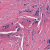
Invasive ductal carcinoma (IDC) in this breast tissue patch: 1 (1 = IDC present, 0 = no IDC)